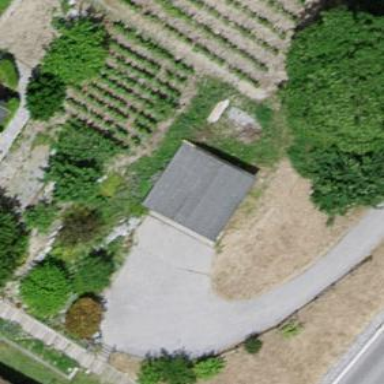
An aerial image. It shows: Garage.